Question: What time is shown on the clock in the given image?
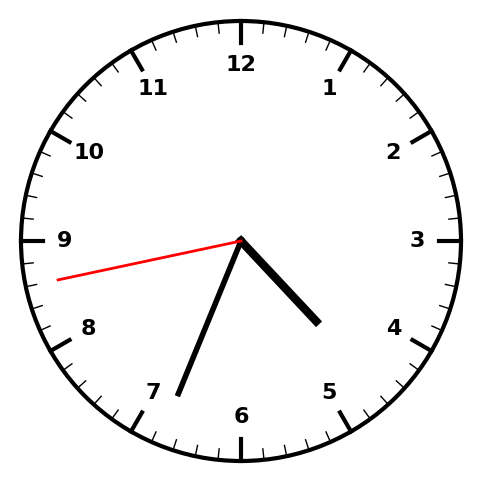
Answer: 04:33:43